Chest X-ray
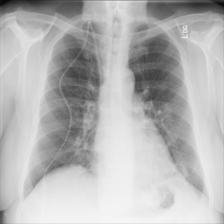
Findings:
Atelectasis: negative
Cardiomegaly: negative
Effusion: negative
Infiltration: negative
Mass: negative
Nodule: negative
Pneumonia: negative
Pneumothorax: negative
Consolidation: negative
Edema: negative
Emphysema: negative
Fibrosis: negative
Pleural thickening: negative
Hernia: negative